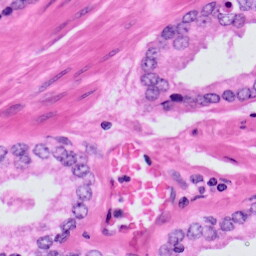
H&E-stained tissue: Prostate